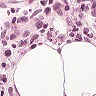
Metastatic tissue present: no